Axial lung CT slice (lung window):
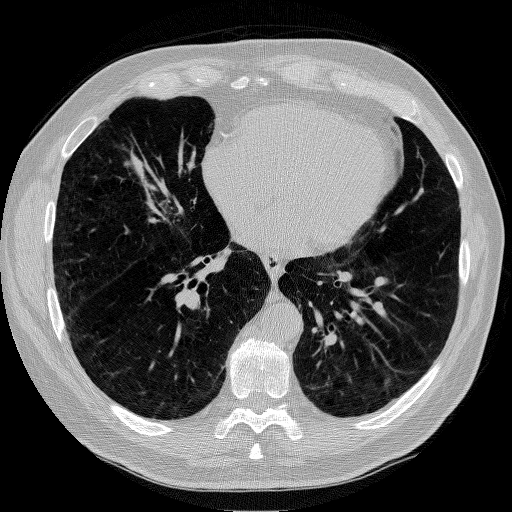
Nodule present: no